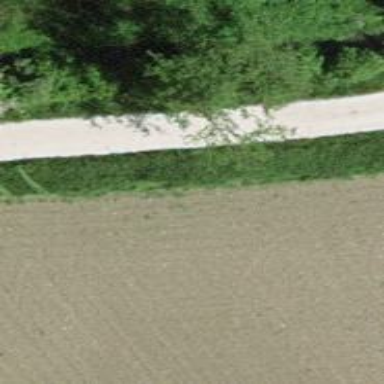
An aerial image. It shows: Track with compacted grade 2 surface.